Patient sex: F
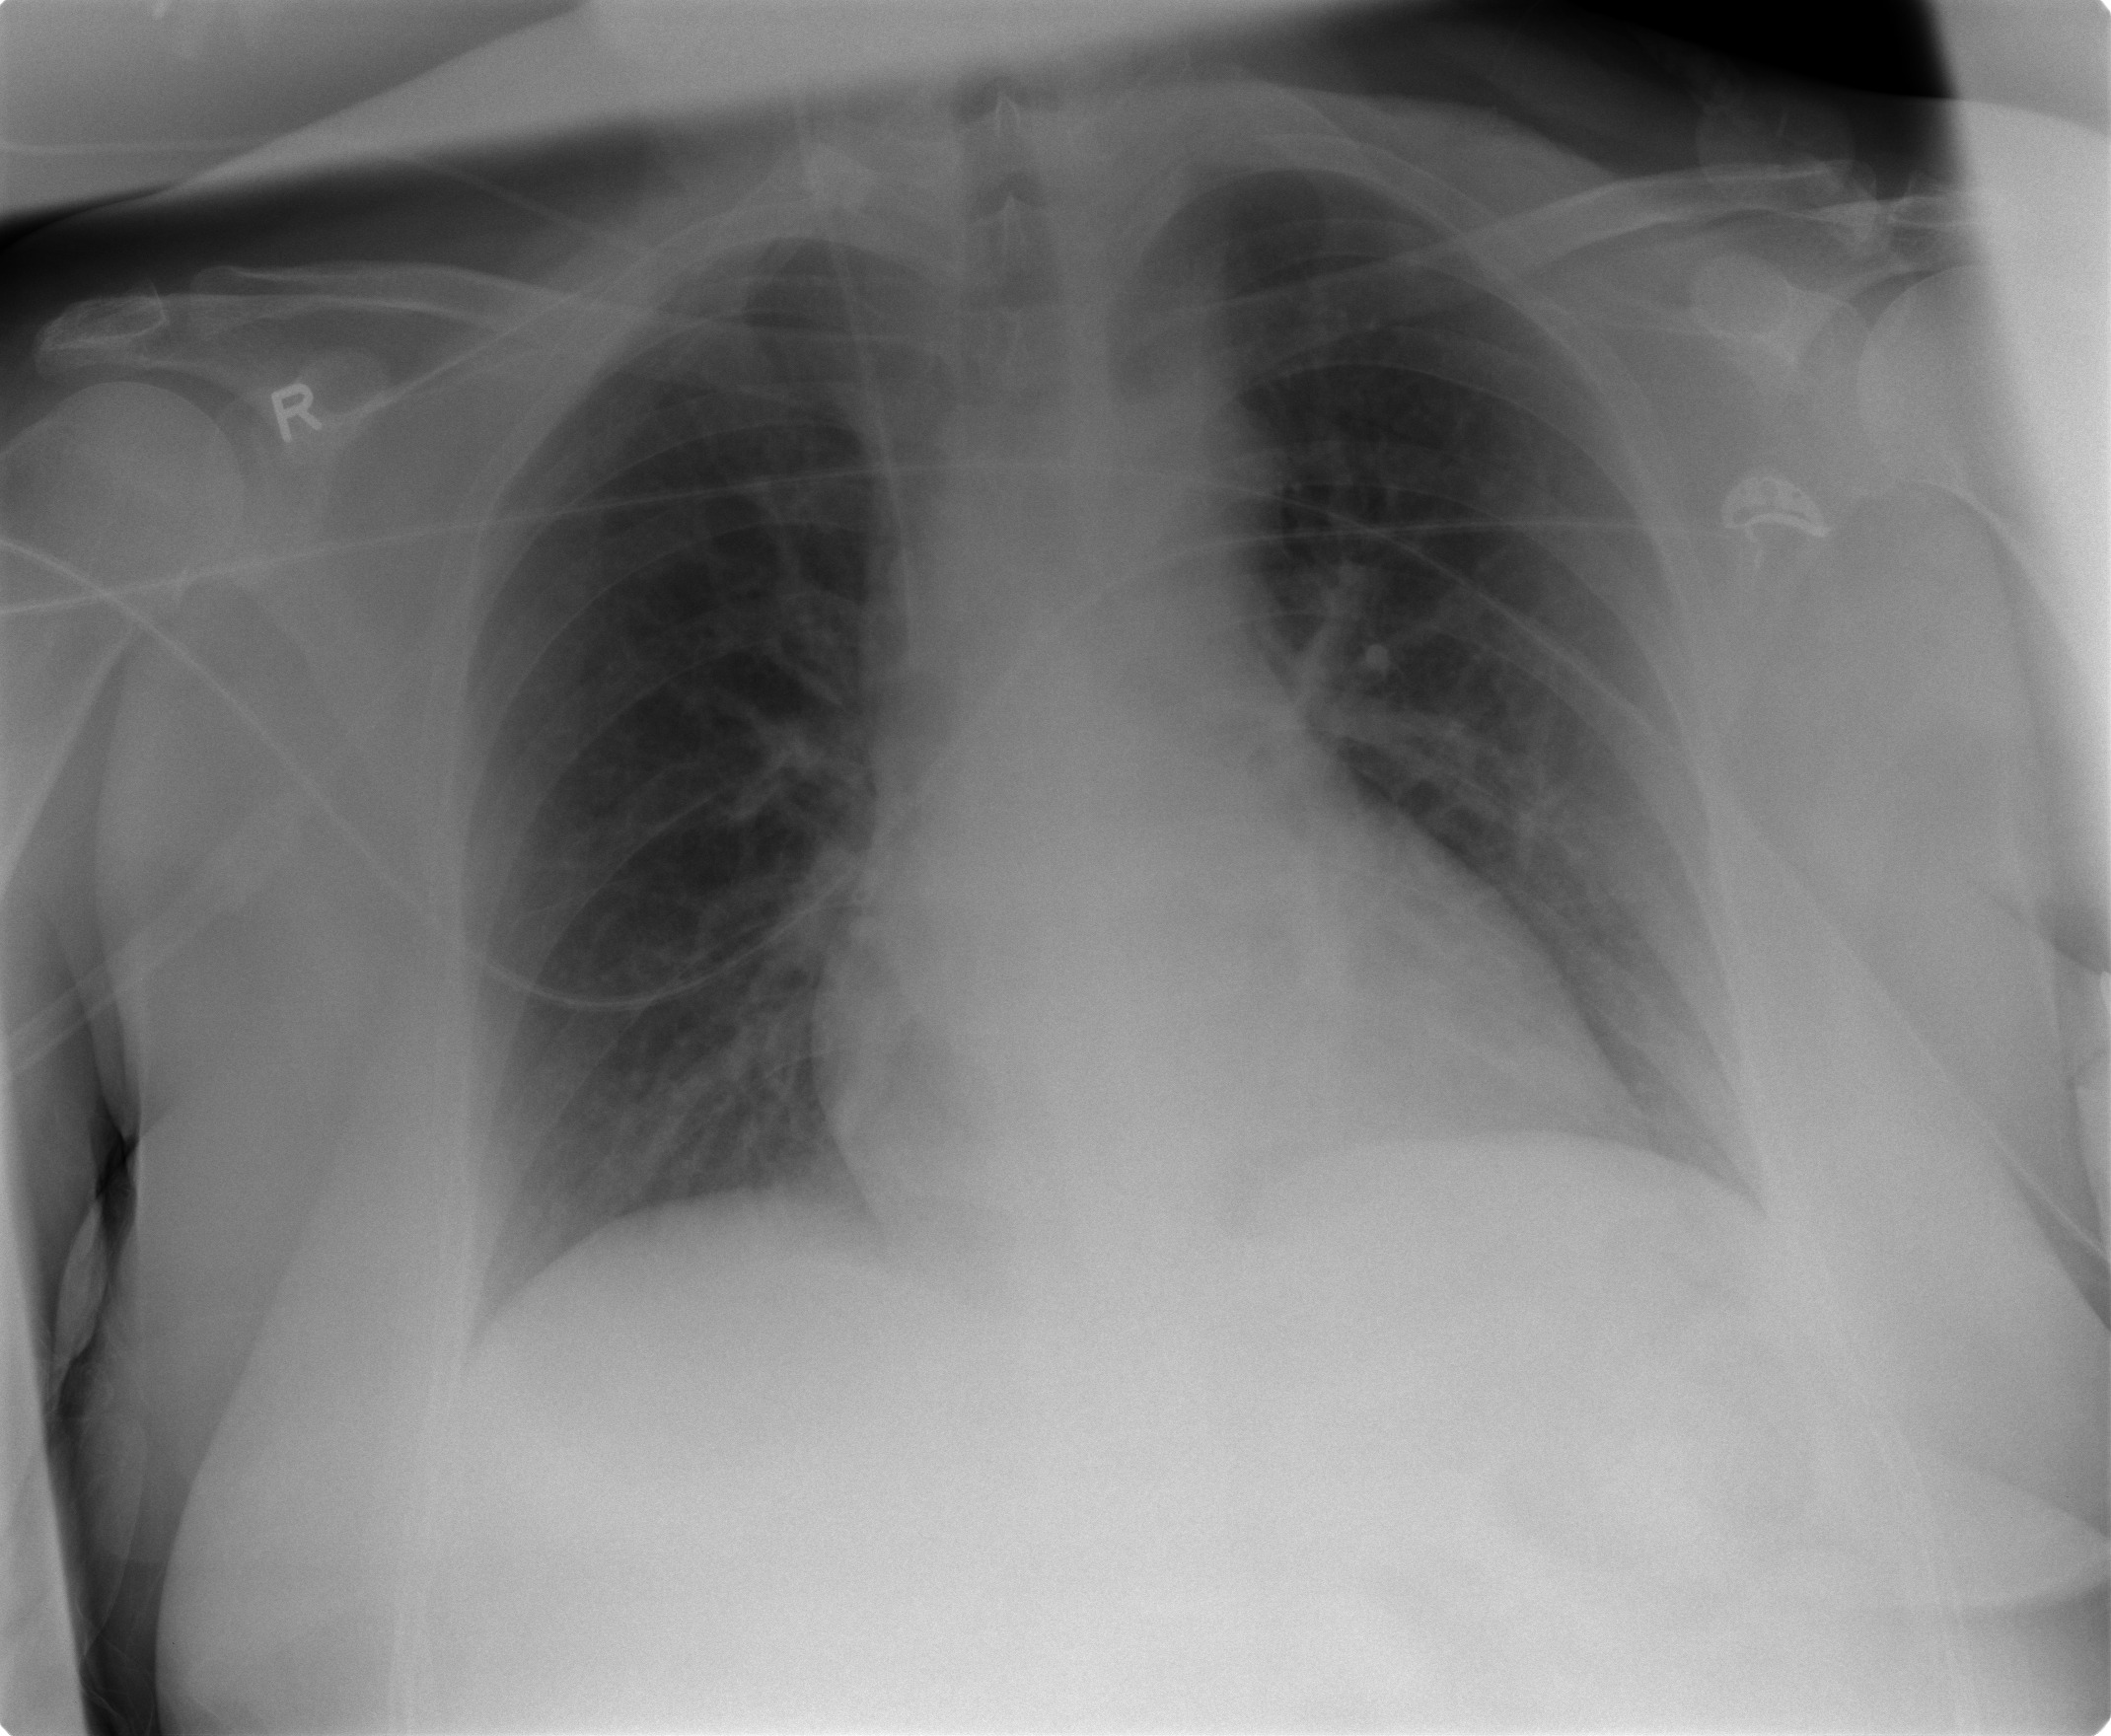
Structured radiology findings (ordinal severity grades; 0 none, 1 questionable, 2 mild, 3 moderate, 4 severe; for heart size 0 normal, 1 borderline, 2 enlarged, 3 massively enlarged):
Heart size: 0
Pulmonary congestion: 2
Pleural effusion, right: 0
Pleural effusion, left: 0
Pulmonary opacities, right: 0
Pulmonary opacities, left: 0
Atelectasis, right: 0
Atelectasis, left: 0